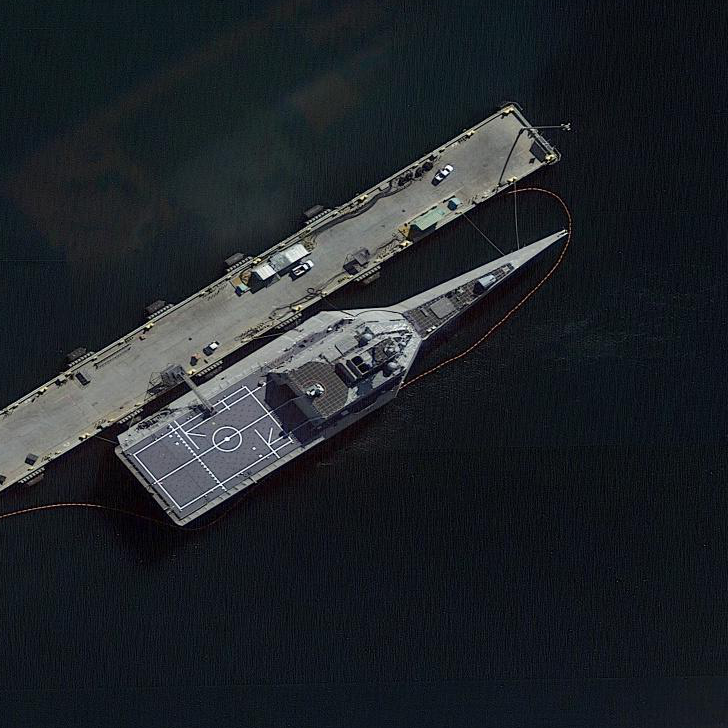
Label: Independence-class_combat_ship